Field crop: tomato
Growth stage: 1
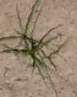
Species: cyperus